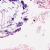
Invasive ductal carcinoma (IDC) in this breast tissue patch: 0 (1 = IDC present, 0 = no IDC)